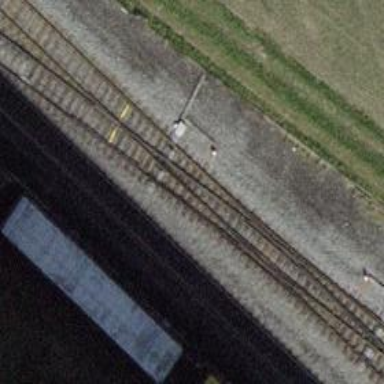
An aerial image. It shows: Railway switch.